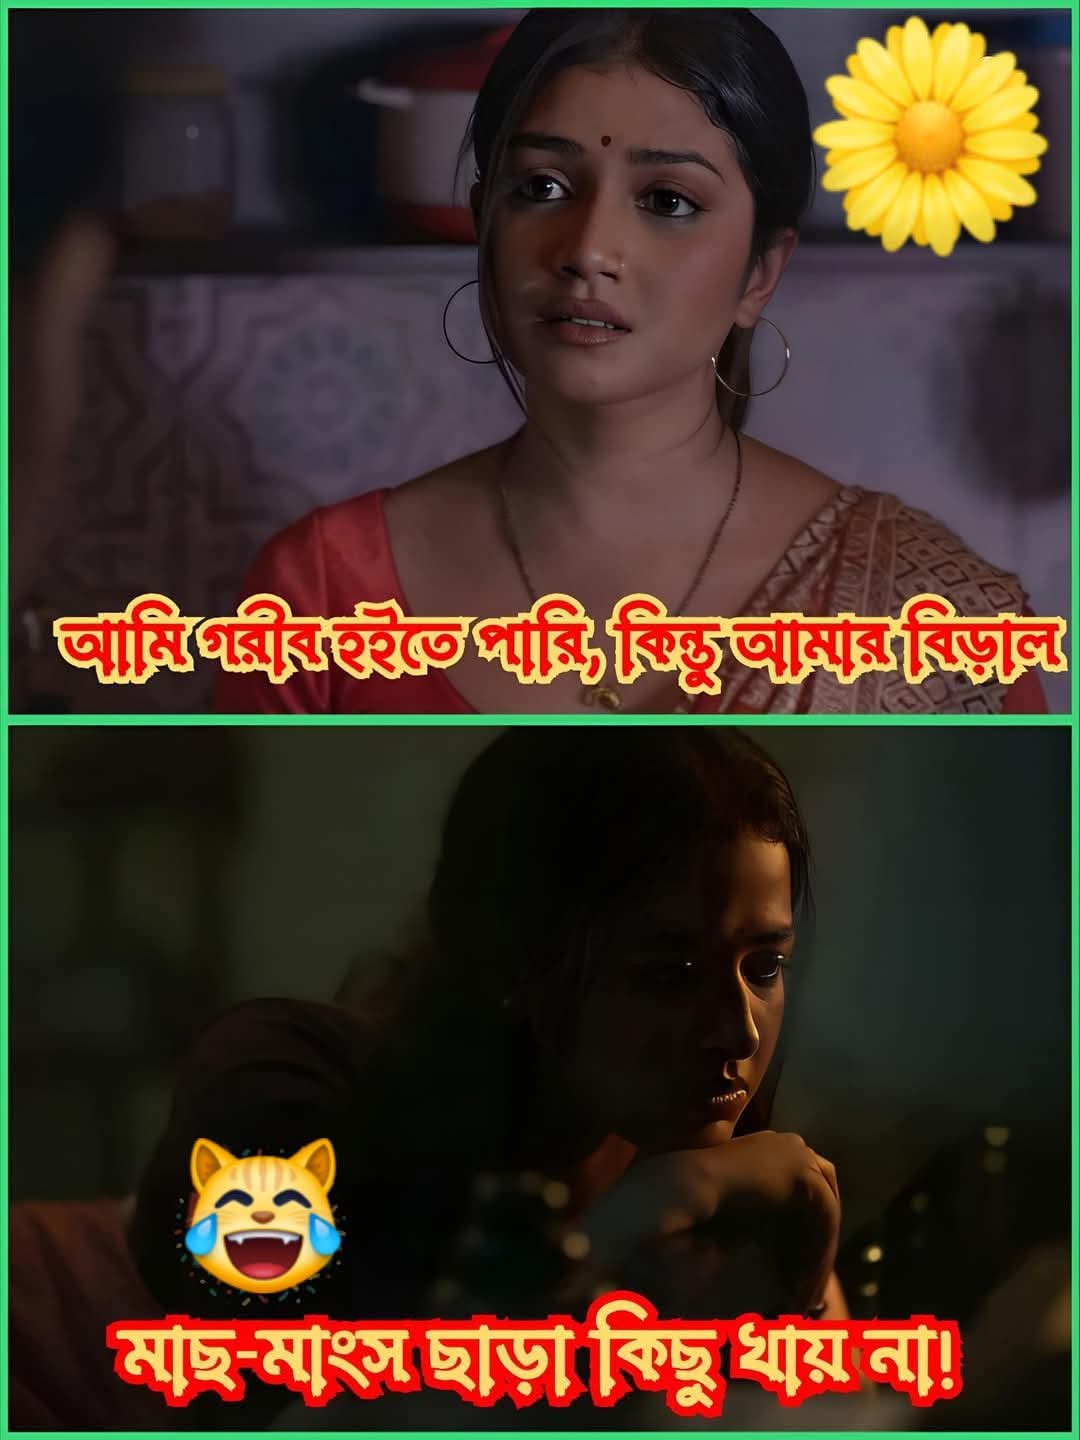
Text: আমি গরীব হইতে পারি, কিন্তু আমার বিড়াল
মাছ-মাংস ছাড়া কিছু খায় না!
Label: Non Hate